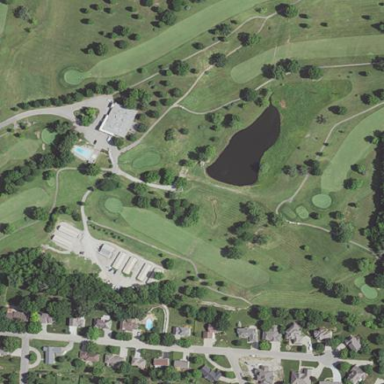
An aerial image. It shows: Golf course surrounded by greenery.